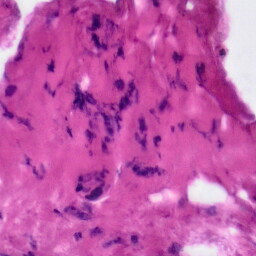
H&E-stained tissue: Tonsil